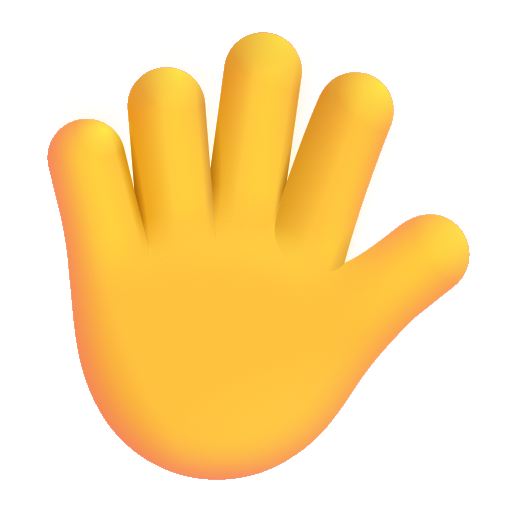
hand with fingers splayed color default